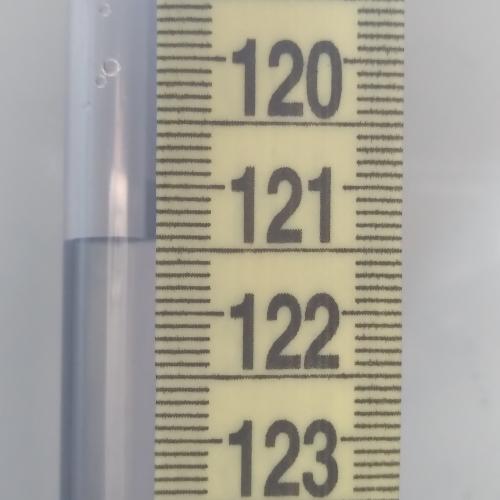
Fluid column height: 121.4 cm